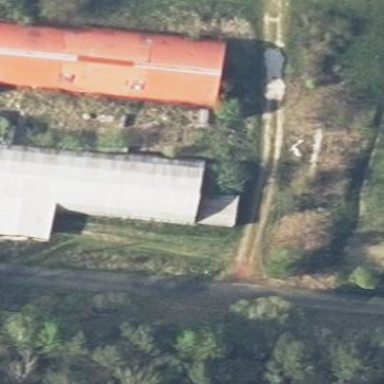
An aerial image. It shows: Hangar building.